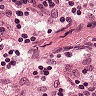
Metastatic tissue present: no